Field crop: maize
Growth stage: 2
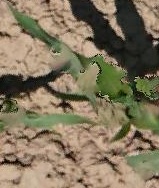
Species: maize